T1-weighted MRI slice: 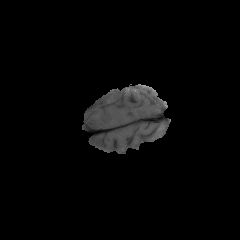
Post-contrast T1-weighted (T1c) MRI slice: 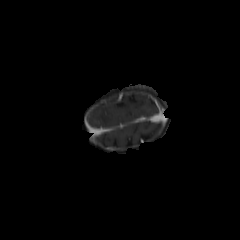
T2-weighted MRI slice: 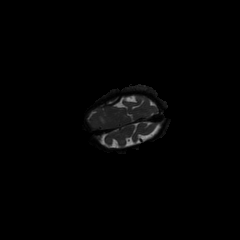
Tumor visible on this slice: yes